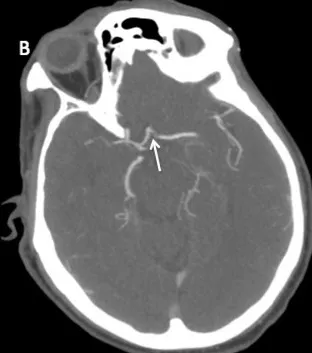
(B) Axial view shows collateral flow from contralateral anterior circulation across the anterior communicating artery (arrow).
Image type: radiology (ct)